Question: how can I change the gray area in the scrollable panel change (color)?
My textarea should automatically make line breaks and should only vertical enlarge or get a vertical scrollbar. In my example, this works well, but below a gray area appears.
If I put "getScrollableTracksViewportHeight()" to true, no scrollbars will appear.
'''
import java.awt.*;
import javax.swing.*;
public class VerticalStackPanel extends JFrame
{
public static void main( String[] args )
{
JFrame frame = new VerticalStackPanel();
frame.setSize( 800, 600 );
frame.setVisible( true );
}
public VerticalStackPanel()
{
super();
getContentPane().setLayout( new BorderLayout() );
final JComponent innerContainer = createInnerContainer();
JScrollPane scrollPane = new JScrollPane( innerContainer );
scrollPane.getVerticalScrollBar().setUnitIncrement( 16 );
scrollPane.setVerticalScrollBarPolicy( JScrollPane.VERTICAL_SCROLLBAR_AS_NEEDED );
scrollPane.setHorizontalScrollBarPolicy( JScrollPane.HORIZONTAL_SCROLLBAR_NEVER );
getContentPane().add( scrollPane, BorderLayout.CENTER );
}
private JComponent createInnerContainer()
{
ScrollablePanel innerContainer = new ScrollablePanel();
BoxLayout layout = new BoxLayout( innerContainer, BoxLayout.Y_AXIS );//sets itself automagically.
innerContainer.setLayout( layout );
innerContainer.add( createTextArea() );
return innerContainer;
}
private Component createTextArea()
{
JTextArea textArea = new JTextArea();
textArea.setText( "Lorem ipsum dolor sit amet, consectetur adipiscing elit. In vitae diam nunc. Proin vulputate, odio consectetur tincidunt aliquet, metus ipsum rhoncus tellus, in dignissim ligula tortor at risus. Aenean rhoncus lorem a magna luctus molestie. Fusce consequat enim vel quam pharetra varius. Vivamus porta condimentum orci non ultrices. Duis magna arcu, fringilla ut eleifend a, volutpat ac elit. Sed ligula enim, dictum id fringilla vitae, ornare vel nulla. Proin lobortis suscipit lectus eget placerat. Morbi aliquam dolor quis lectus tincidunt eu volutpat risus fermentum. Nunc et sapien a nisl aliquet auctor. Phasellus nec sem tellus, et scelerisque sapien. In a nibh vestibulum velit convallis sodales. Vestibulum tempor fringilla vulputate. Duis hendrerit dolor id urna aliquam cursus auctor enim pulvinar. Nulla rutrum fringilla eros, id congue nisi mattis in. Pellentesque consectetur eleifend mauris, ut aliquam purus convallis ac. Vestibulum pretium, sem at congue faucibus, leo leo volutpat odio, ut feugiat nulla felis a diam. Praesent dignissim eros ac eros semper auctor. Phasellus eu sapien nibh. Quisque pulvinar tristique lectus, quis porttitor purus suscipit sed. Curabitur gravida, ipsum ut vehicula aliquet, erat ipsum tincidunt nulla, eget bibendum felis dolor vel risus. Pellentesque habitant morbi tristique senectus et netus et malesuada fames ac turpis egestas. Phasellus vitae nisl odio, blandit laoreet nibh." );
textArea.setLineWrap( true );
textArea.setWrapStyleWord( true );
textArea.setMinimumSize( new Dimension( 10, 10 ) );
return textArea;
}
private static class ScrollablePanel extends JPanel implements Scrollable
{
public Dimension getPreferredScrollableViewportSize()
{
return super.getPreferredSize();
}
public int getScrollableUnitIncrement( Rectangle visibleRect, int orientation, int direction )
{
return 16;
}
public int getScrollableBlockIncrement( Rectangle visibleRect, int orientation, int direction )
{
return 16;
}
public boolean getScrollableTracksViewportWidth()
{
return true;
}
public boolean getScrollableTracksViewportHeight()
{
return false;
}
}
}
'''

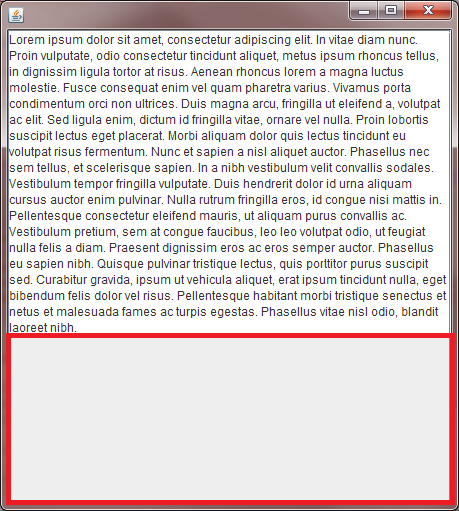
Answer: Add the 'JTextArea' to the 'JScrollPane scrollPane'. like this:
'''
JScrollPane scrollPane = new JScrollPane(createTextArea());
'''
Do not use 'private JComponent createInnerContainer()'
Do not use 'textArea.setMinimumSize( new Dimension( 100, 100 ) );'
use:
'''
textArea.setColumns(30);
textArea.setRows(10);
'''
Never ever use 'frame.setSize( 800, 600 );'
Full code:
'''
import java.awt.*;
import javax.swing.*;
public class VerticalStackPanel extends JFrame
{
public static void main( String[] args )
{
JFrame frame = new VerticalStackPanel();
// frame.setSize( 800, 600 );
frame.setVisible( true );
}
public VerticalStackPanel()
{
super();
getContentPane().setLayout( new BorderLayout() );
//final JComponent innerContainer = createInnerContainer();
JScrollPane scrollPane = new JScrollPane(createTextArea());
scrollPane.getVerticalScrollBar().setUnitIncrement( 16 );
scrollPane.setVerticalScrollBarPolicy( JScrollPane.VERTICAL_SCROLLBAR_AS_NEEDED );
scrollPane.setHorizontalScrollBarPolicy( JScrollPane.HORIZONTAL_SCROLLBAR_NEVER );
getContentPane().add( scrollPane, BorderLayout.CENTER );
pack();
}
// private JComponent createInnerContainer()
// {
// ScrollablePanel innerContainer = new ScrollablePanel();
// BoxLayout layout = new BoxLayout( innerContainer, BoxLayout.Y_AXIS );//sets itself automagically.
// // innerContainer.setLayout( layout );
//
// innerContainer.add( createTextArea() );
//
// return innerContainer;
// }
private Component createTextArea()
{
JTextArea textArea = new JTextArea();
textArea.setText( "Lorem ipsum dolor sit amet, consectetur adipiscing elit. In vitae diam nunc. Proin vulputate, odio consectetur tincidunt aliquet, metus ipsum rhoncus tellus, in dignissim ligula tortor at risus. Aenean rhoncus lorem a magna luctus molestie. Fusce consequat enim vel quam pharetra varius. Vivamus porta condimentum orci non ultrices. Duis magna arcu, fringilla ut eleifend a, volutpat ac elit. Sed ligula enim, dictum id fringilla vitae, ornare vel nulla. Proin lobortis suscipit lectus eget placerat. Morbi aliquam dolor quis lectus tincidunt eu volutpat risus fermentum. Nunc et sapien a nisl aliquet auctor. Phasellus nec sem tellus, et scelerisque sapien. In a nibh vestibulum velit convallis sodales. Vestibulum tempor fringilla vulputate. Duis hendrerit dolor id urna aliquam cursus auctor enim pulvinar. Nulla rutrum fringilla eros, id congue nisi mattis in. Pellentesque consectetur eleifend mauris, ut aliquam purus convallis ac. Vestibulum pretium, sem at congue faucibus, leo leo volutpat odio, ut feugiat nulla felis a diam. Praesent dignissim eros ac eros semper auctor. Phasellus eu sapien nibh. Quisque pulvinar tristique lectus, quis porttitor purus suscipit sed. Curabitur gravida, ipsum ut vehicula aliquet, erat ipsum tincidunt nulla, eget bibendum felis dolor vel risus. Pellentesque habitant morbi tristique senectus et netus et malesuada fames ac turpis egestas. Phasellus vitae nisl odio, blandit laoreet nibh." );
textArea.setLineWrap( true );
textArea.setWrapStyleWord( true );
textArea.setColumns(30);
textArea.setRows(10);
//textArea.setMinimumSize( new Dimension( 100, 100 ) );
return textArea;
}
private static class ScrollablePanel extends JPanel implements Scrollable
{
public Dimension getPreferredScrollableViewportSize()
{
return super.getPreferredSize();
}
public int getScrollableUnitIncrement( Rectangle visibleRect, int orientation, int direction )
{
return 16;
}
public int getScrollableBlockIncrement( Rectangle visibleRect, int orientation, int direction )
{
return 16;
}
public boolean getScrollableTracksViewportWidth()
{
return true;
}
public boolean getScrollableTracksViewportHeight()
{
return false;
}
}
}
'''